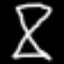
Label: hourglass